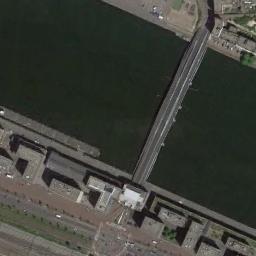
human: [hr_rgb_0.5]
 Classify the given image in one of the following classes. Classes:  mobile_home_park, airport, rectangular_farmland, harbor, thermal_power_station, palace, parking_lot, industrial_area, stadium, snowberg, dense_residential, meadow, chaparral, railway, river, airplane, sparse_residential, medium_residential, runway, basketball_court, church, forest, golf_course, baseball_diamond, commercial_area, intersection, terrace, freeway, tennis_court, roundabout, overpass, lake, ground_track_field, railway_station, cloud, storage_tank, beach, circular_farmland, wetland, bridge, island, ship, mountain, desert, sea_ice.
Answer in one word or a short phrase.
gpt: bridge